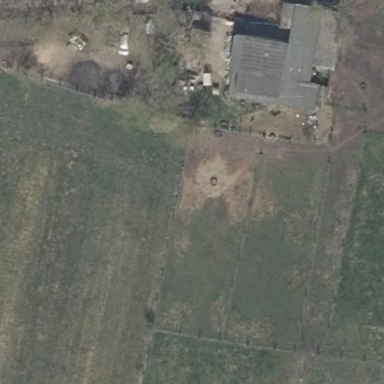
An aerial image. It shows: Farmyard area.